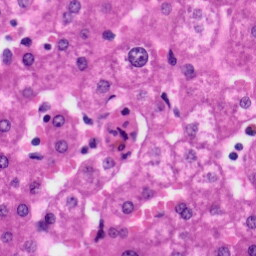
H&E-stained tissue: Liver